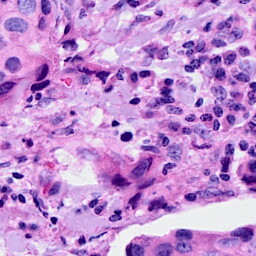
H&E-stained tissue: Breast